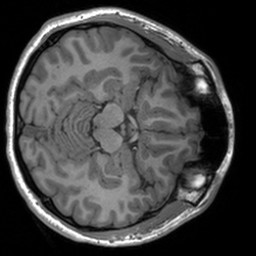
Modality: T1w
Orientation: axial
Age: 24
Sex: male
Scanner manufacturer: siemens
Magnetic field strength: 3 T
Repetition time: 1.9 s
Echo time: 0.00226 s